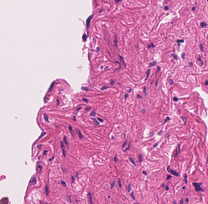
Tumor epithelial tissue: no
Tumor-associated stroma tissue: yes
Normal tissue: no